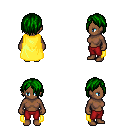
a pixel art fantasy rpg character, female body template, human, dark skin, yellow cape, red pants, green bangs hairstyle, four views (front, back, left, right), 2x2 character sprite sheet, small pixel art, hard edges, no anti-aliasing